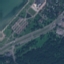
Land use / land cover class: Highway